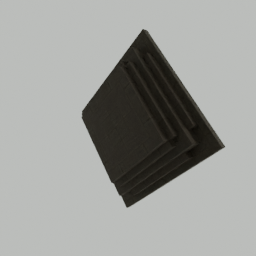
Label: architecture